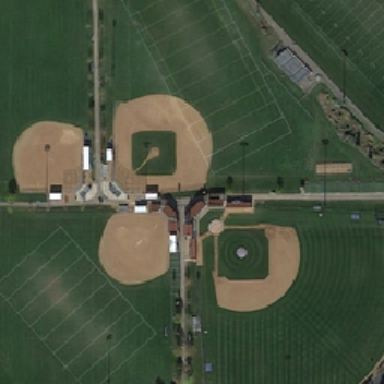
All four baseball fields are near the football field .